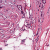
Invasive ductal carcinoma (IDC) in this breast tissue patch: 1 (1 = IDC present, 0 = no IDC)